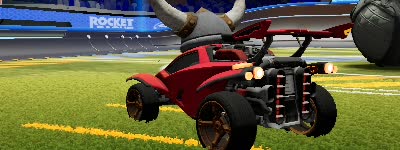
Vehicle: octane